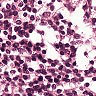
Metastatic tissue present: no